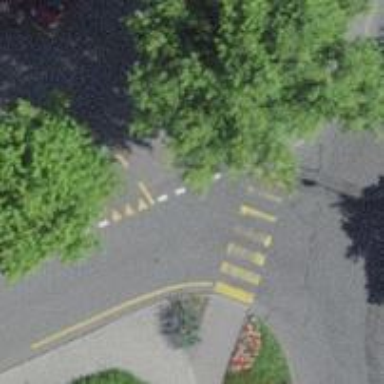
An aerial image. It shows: Footway with zebra crossing.